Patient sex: M
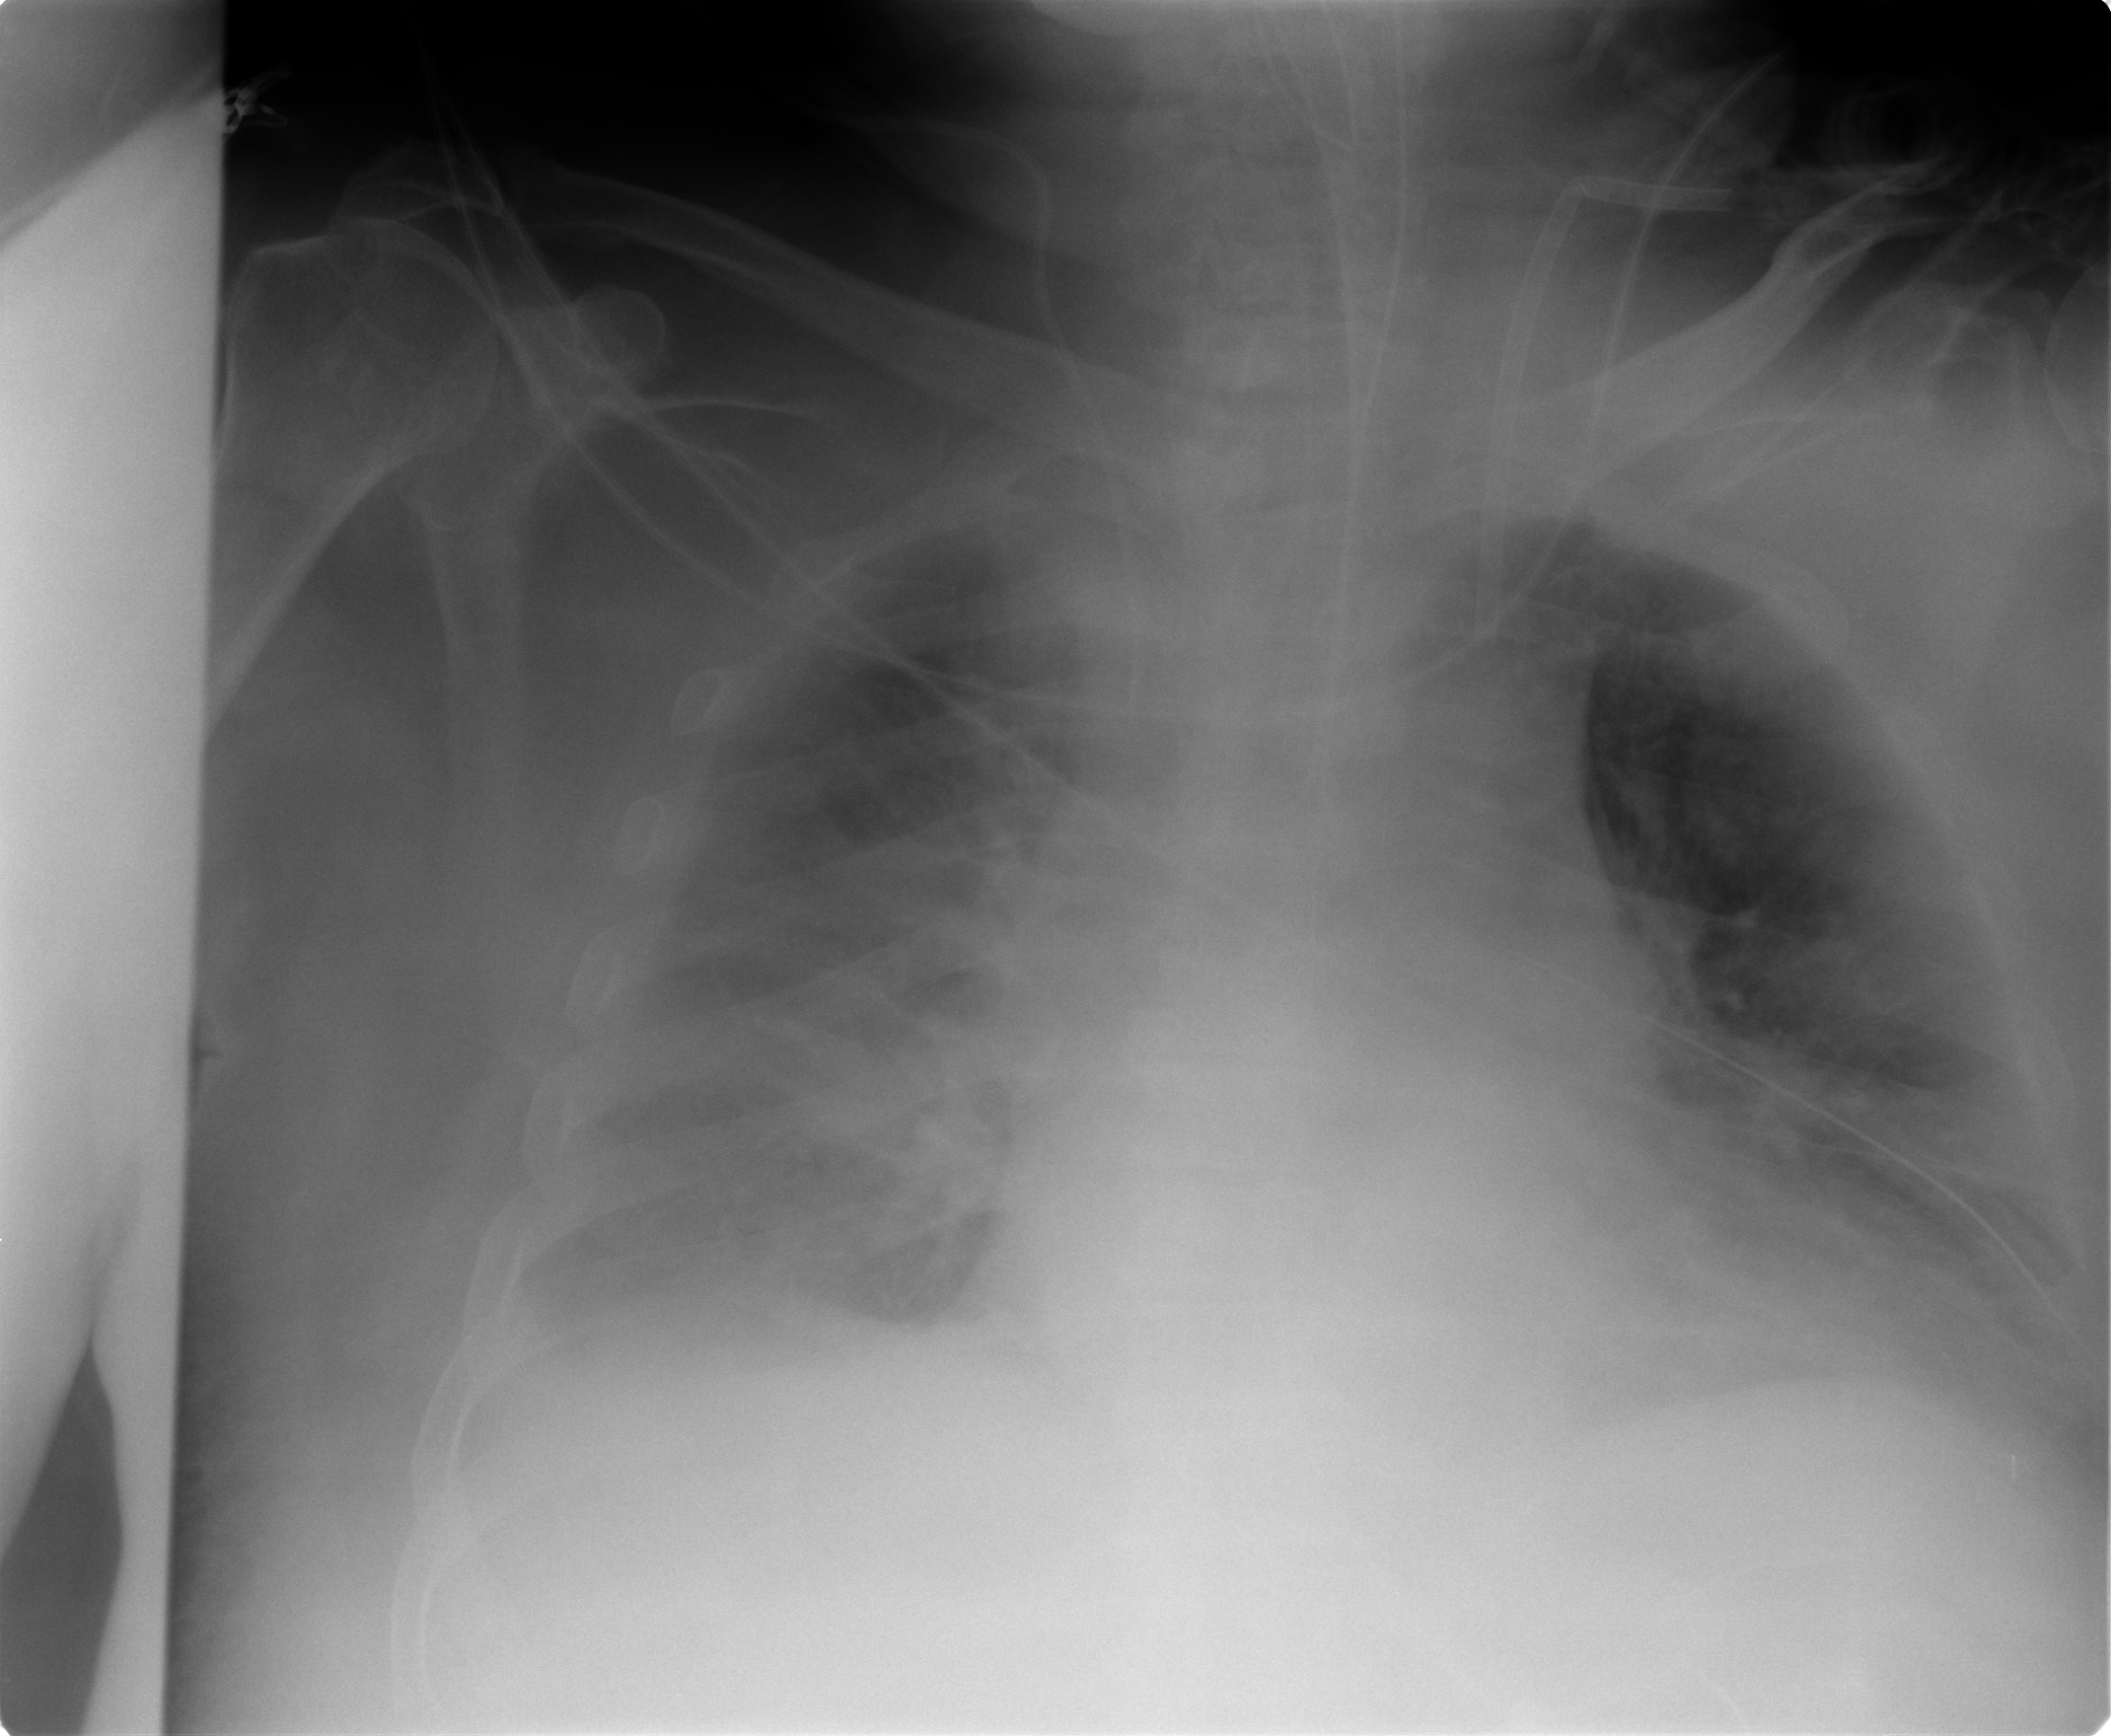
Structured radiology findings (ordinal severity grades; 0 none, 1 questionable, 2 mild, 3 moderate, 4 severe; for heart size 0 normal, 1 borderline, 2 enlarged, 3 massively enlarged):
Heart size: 2
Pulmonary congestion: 3
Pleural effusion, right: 3
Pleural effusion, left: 2
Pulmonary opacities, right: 0
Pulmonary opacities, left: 0
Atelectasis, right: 2
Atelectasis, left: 2